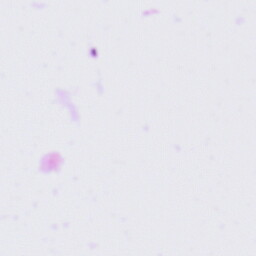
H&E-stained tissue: Tonsil